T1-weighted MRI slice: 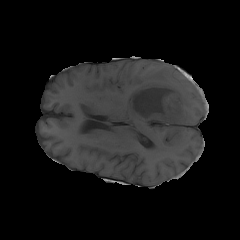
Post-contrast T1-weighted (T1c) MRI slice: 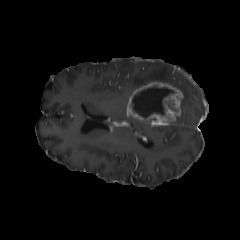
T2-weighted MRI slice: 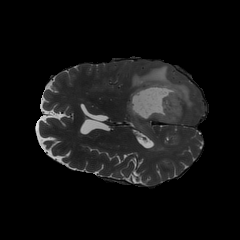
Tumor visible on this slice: yes